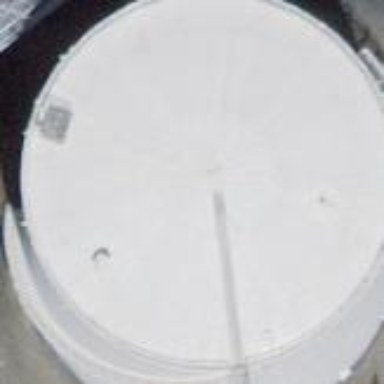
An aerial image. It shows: Storage tank that is man-made.